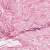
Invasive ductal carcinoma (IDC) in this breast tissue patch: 0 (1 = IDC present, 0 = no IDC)